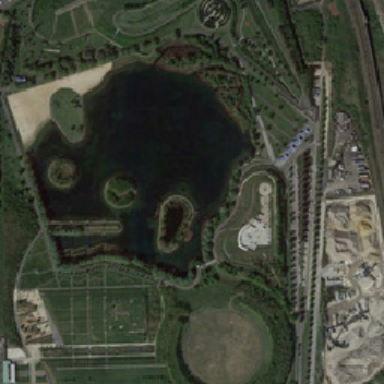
The lake has a beach .